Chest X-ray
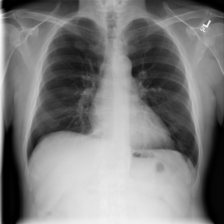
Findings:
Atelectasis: negative
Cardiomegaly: negative
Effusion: negative
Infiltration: positive
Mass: negative
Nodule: negative
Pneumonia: negative
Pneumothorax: negative
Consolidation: negative
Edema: negative
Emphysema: negative
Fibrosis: negative
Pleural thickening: negative
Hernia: negative